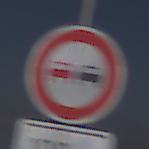
Verkehrszeichen: Ueberholverbot
Zusatzzeichen unten: Entfernungsangaben1
Umgebung: Outdoor, Nature
Tageszeit: MorningAfternoon
Wetter: PartlyCloudy
Licht: Natural
Jahreszeit: NotSpecified
Kontrast: HighContrast